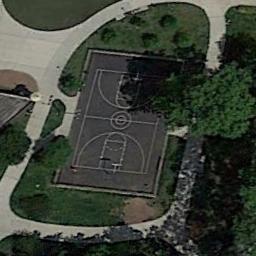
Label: basketball_court